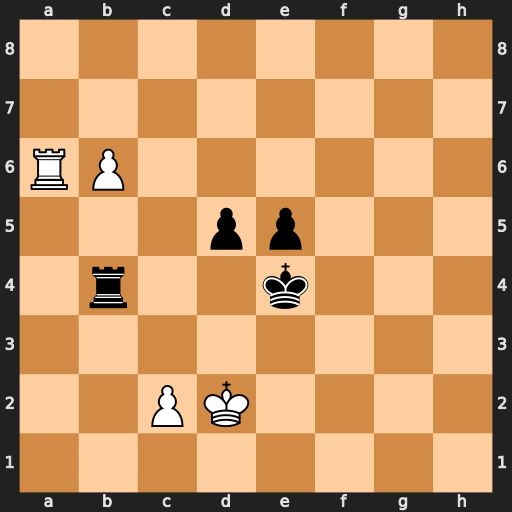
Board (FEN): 8/8/RP6/3pp3/1r2k3/8/2PK4/8
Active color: w
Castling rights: -
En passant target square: -
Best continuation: c3 Rb2+ Kc1 Rb5 Ra4+ Kf5 Rb4 Rxb6 Rxb6